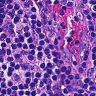
Metastatic tissue present: no